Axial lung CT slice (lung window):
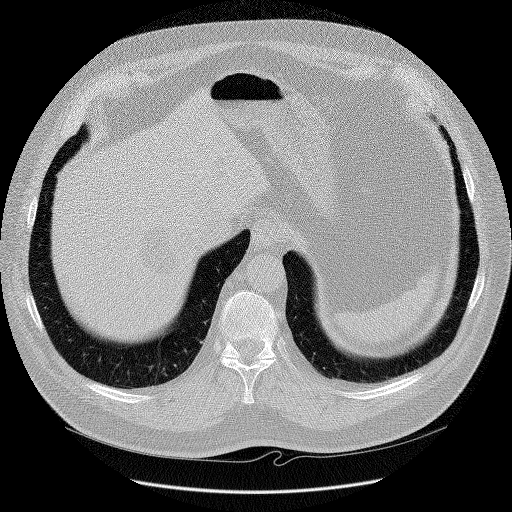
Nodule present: no